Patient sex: F
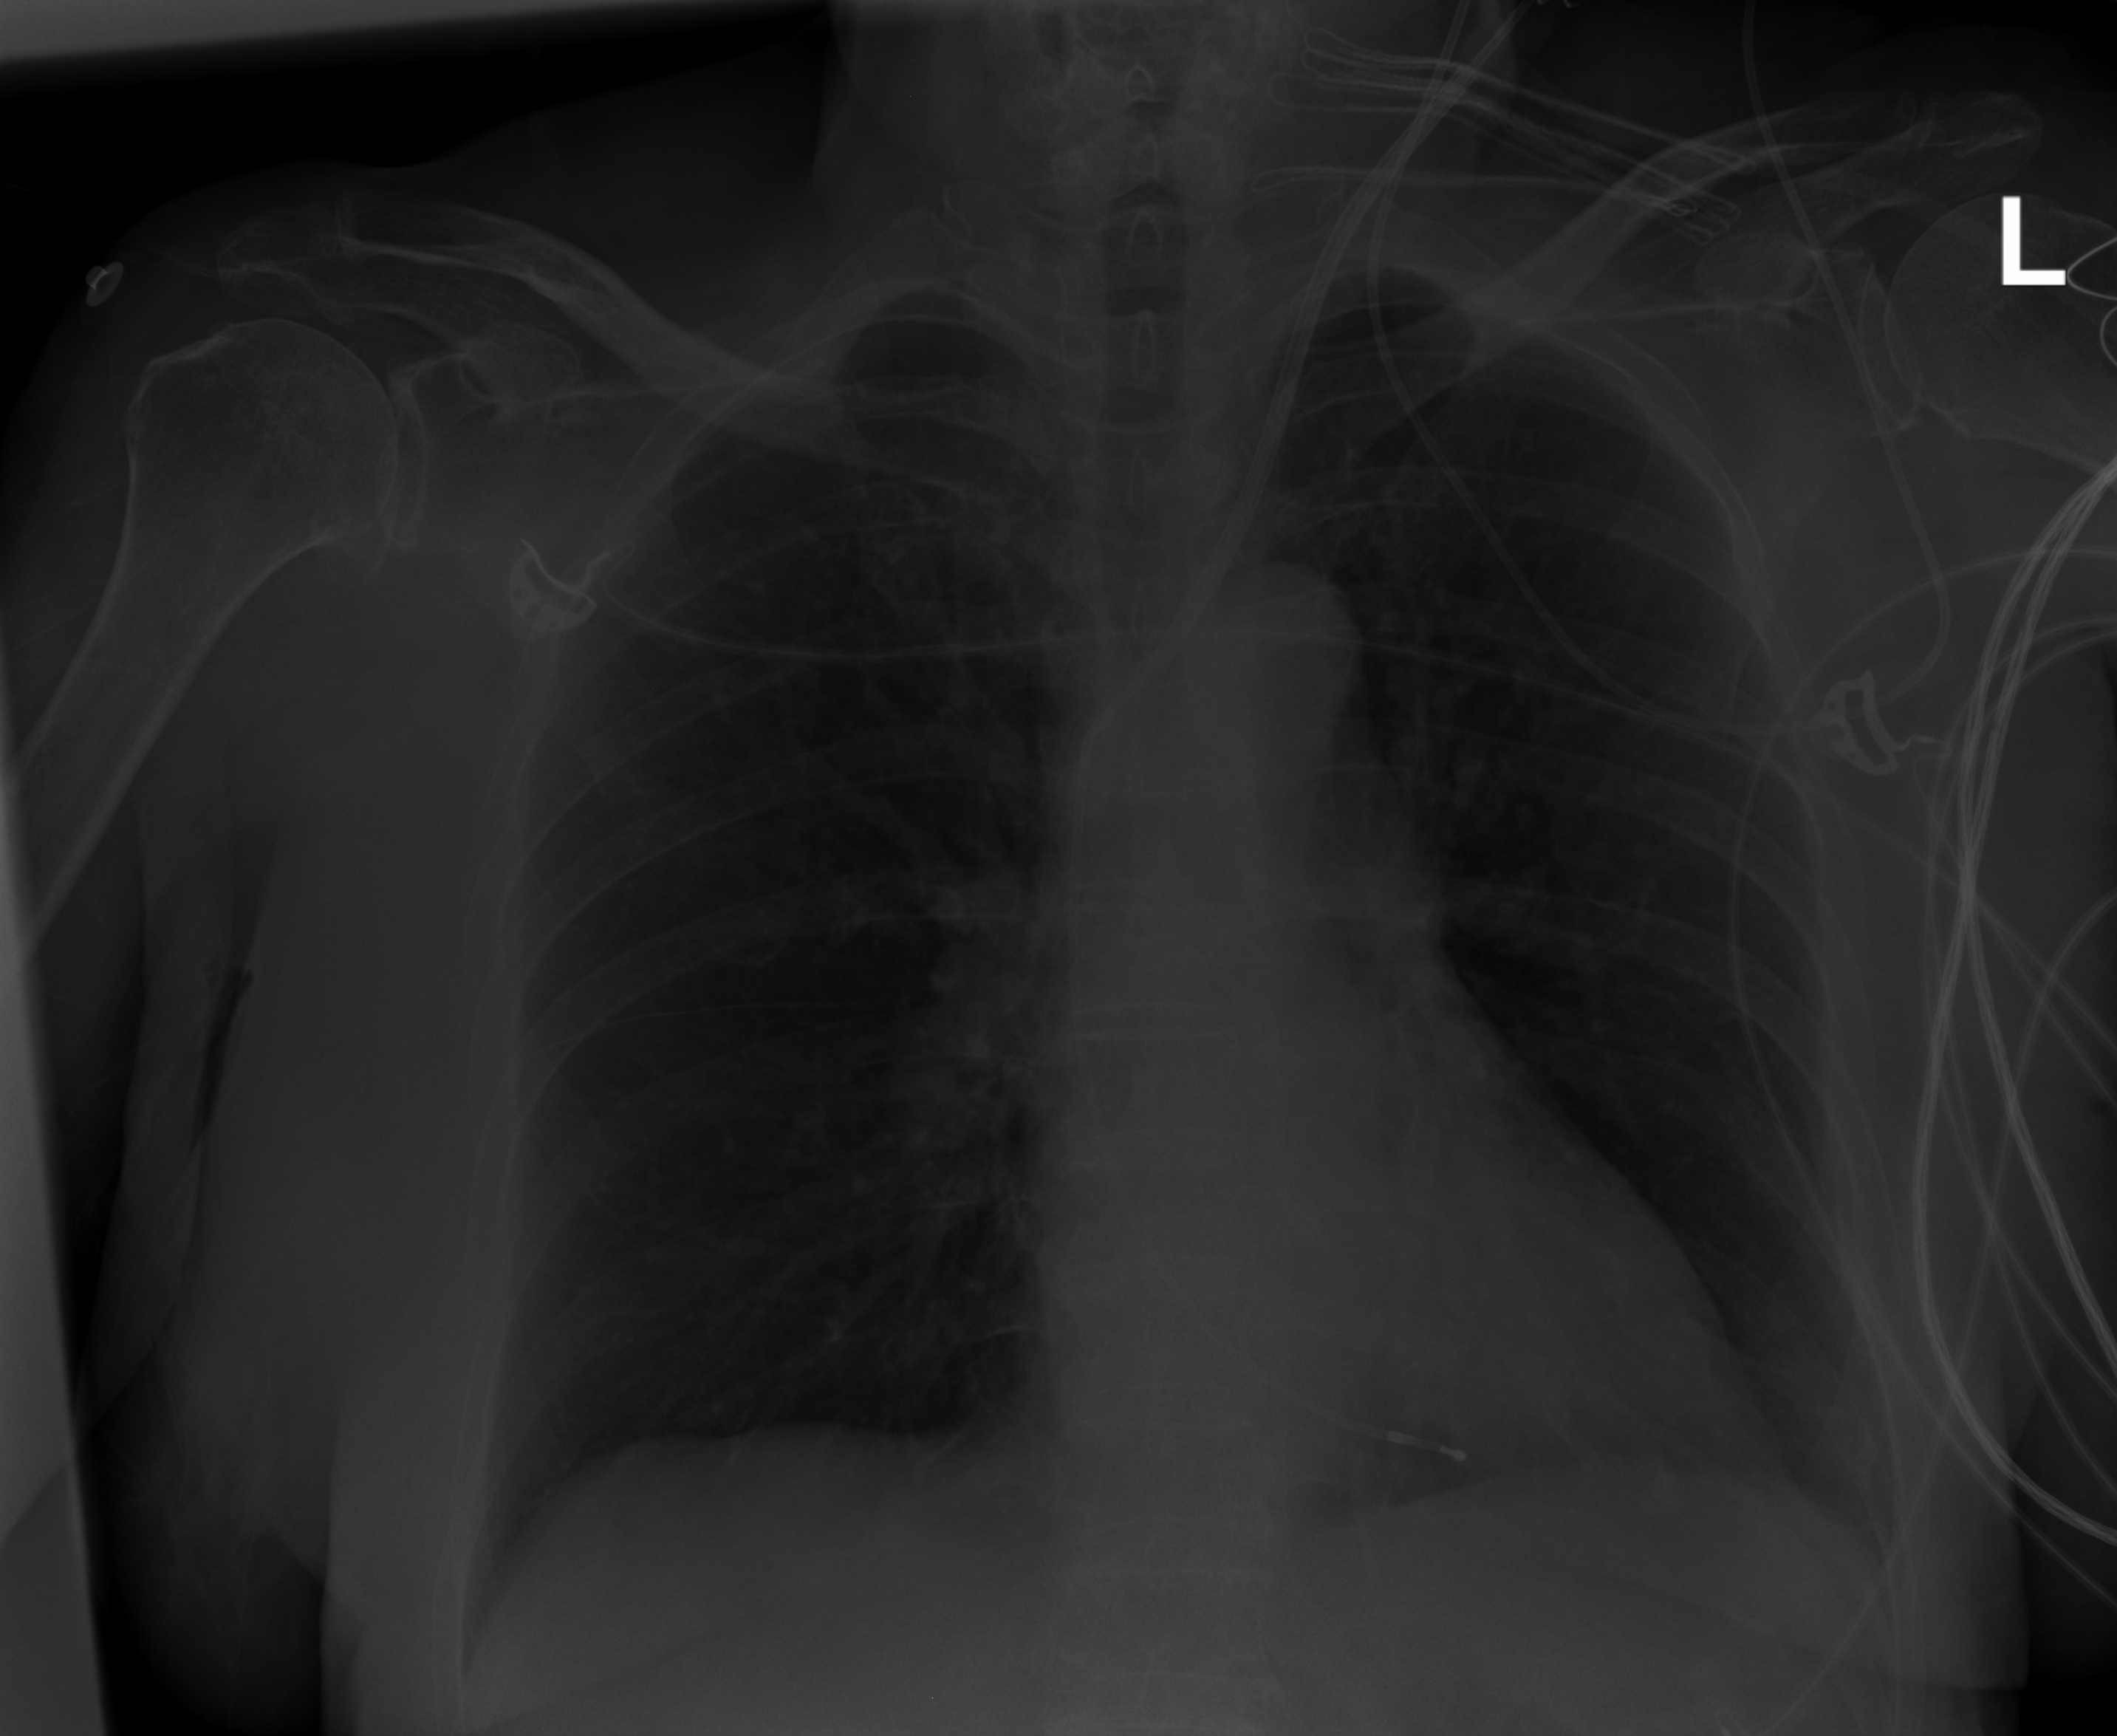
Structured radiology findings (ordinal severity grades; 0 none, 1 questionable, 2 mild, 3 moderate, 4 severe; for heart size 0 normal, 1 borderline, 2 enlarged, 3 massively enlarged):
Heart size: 0
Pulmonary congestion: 2
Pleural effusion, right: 0
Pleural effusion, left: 0
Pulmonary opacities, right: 0
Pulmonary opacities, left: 0
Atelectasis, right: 0
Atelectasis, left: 0